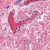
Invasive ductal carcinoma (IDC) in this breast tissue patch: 0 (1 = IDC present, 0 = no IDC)